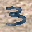
Label: 3